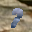
Label: 7